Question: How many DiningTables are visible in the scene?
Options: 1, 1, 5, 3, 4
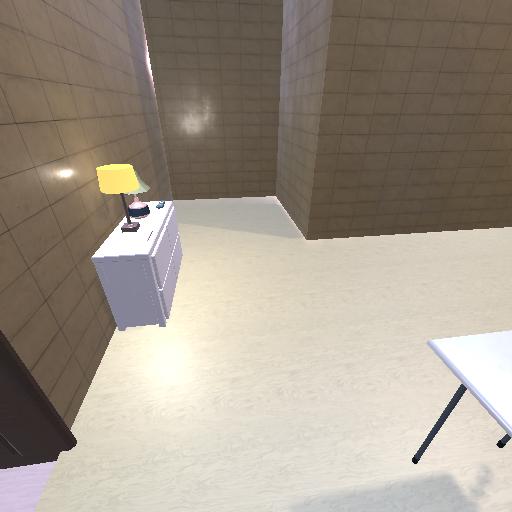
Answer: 1